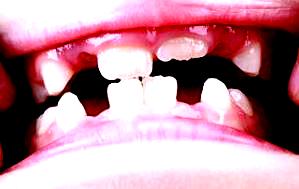
Condition: hypodontia